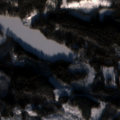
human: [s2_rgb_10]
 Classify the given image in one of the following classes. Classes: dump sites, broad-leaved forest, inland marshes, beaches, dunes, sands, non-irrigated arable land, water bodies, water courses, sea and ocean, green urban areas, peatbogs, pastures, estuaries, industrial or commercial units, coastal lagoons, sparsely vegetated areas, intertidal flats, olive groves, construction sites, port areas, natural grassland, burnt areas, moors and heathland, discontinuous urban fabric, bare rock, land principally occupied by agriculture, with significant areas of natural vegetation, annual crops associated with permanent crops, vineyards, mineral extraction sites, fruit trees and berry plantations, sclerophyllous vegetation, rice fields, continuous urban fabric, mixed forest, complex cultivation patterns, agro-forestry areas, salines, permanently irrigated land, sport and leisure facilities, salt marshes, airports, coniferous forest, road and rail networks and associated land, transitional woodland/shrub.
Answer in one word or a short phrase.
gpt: land principally occupied by agriculture, with significant areas of natural vegetation, coniferous forest, mixed forest, transitional woodland/shrub